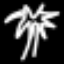
Label: palm tree